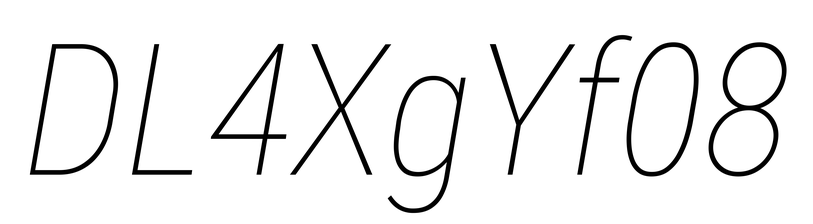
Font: Roboto-Italic_Condensed_Thin_Italic